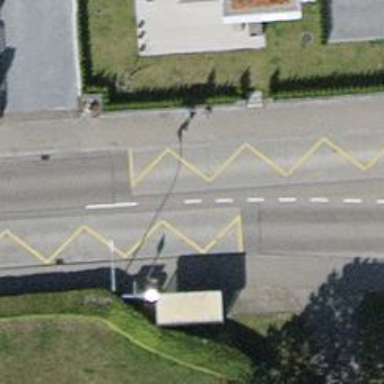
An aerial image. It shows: Platform for public transport is situated by the road.